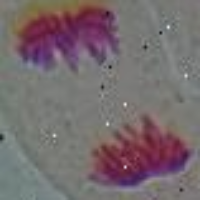
Label: telophase